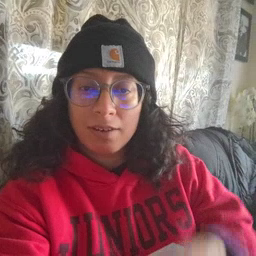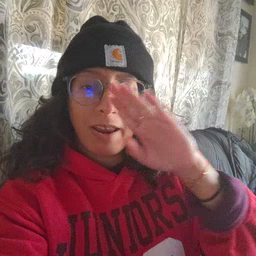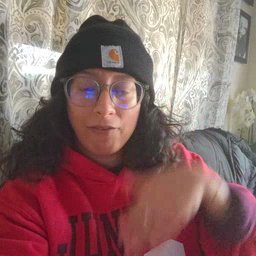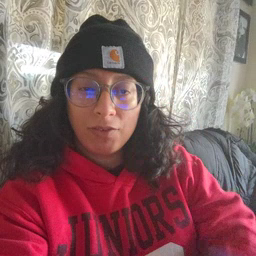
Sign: elephant